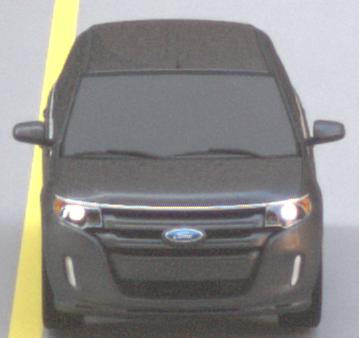
Make: Ford
Model: Edge
Detailed model: Gen. 1 Facelift
Model produced from: 2010
Model produced until: 2015
Doors: 5
Color: gray
Road condition: dry road
Daytime: morning or afternoon
Contrast: medium contrast